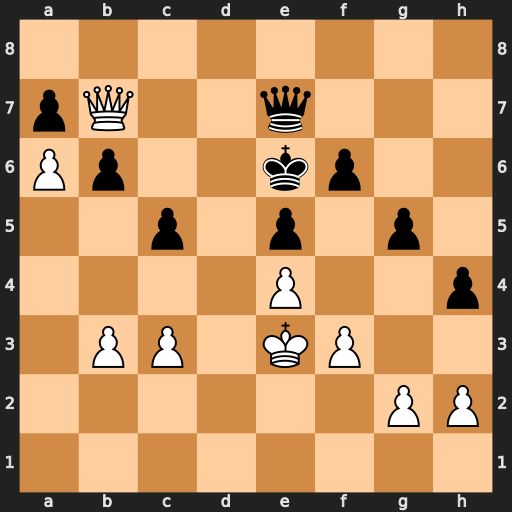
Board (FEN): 8/pQ2q3/Pp2kp2/2p1p1p1/4P2p/1PP1KP2/6PP/8
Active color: w
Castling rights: -
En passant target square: -
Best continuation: Qd5#